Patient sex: M
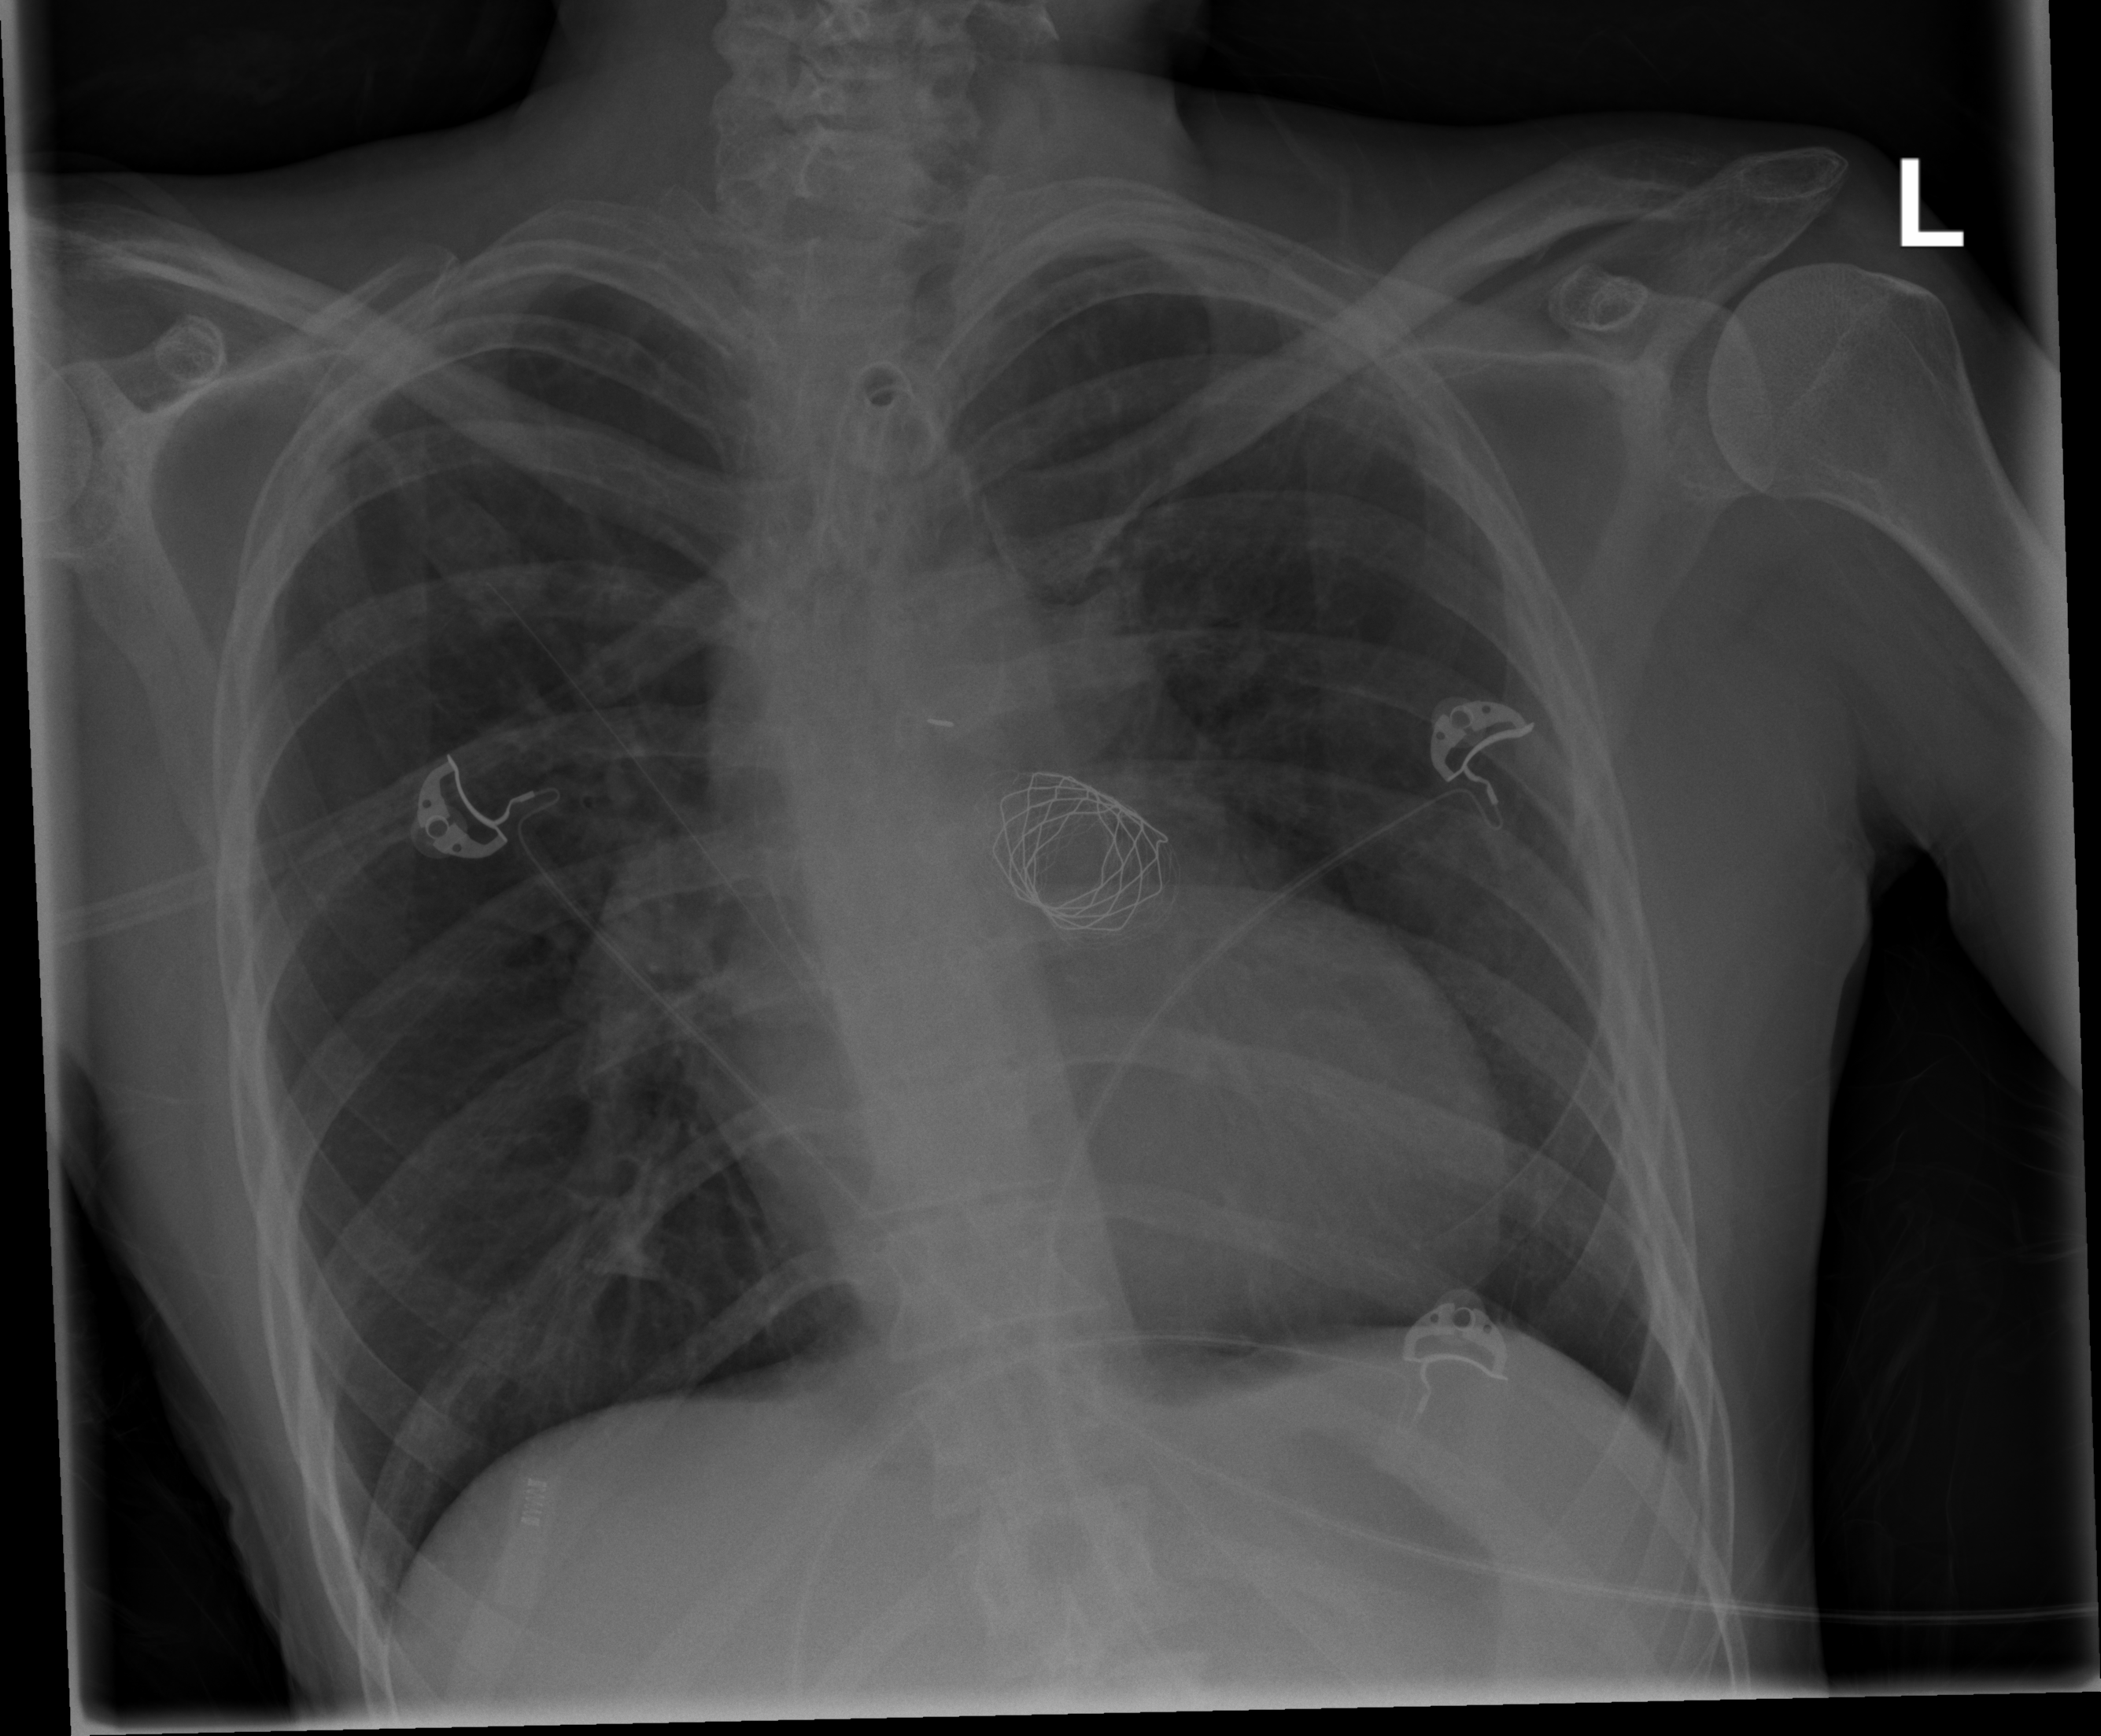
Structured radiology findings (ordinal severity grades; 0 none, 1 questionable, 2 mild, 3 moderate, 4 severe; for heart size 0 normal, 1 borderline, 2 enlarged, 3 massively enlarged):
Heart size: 1
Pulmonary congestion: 0
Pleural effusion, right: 0
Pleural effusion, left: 0
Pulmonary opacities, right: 0
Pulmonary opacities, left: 2
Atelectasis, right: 2
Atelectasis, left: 2